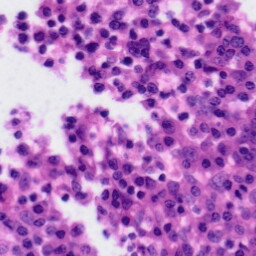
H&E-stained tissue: Tonsil